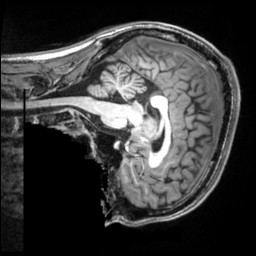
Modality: T1w
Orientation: sagittal
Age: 20
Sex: male